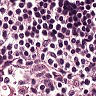
Metastatic tissue present: no